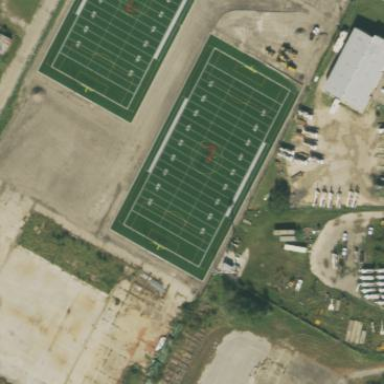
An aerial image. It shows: American football pitch.